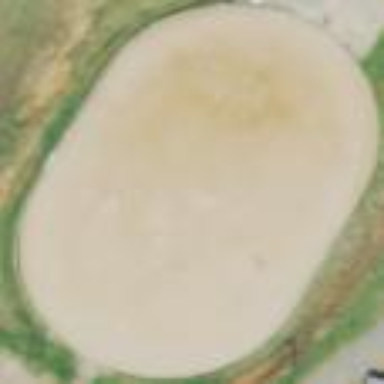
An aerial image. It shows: Equestrian pitch for leisure land sports.